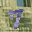
Label: 7